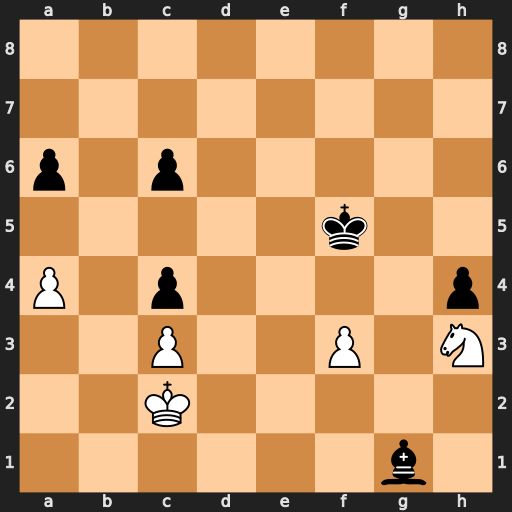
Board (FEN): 8/8/p1p5/5k2/P1p4p/2P2P1N/2K5/6b1
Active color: w
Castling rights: -
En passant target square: -
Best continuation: Nxg1 Kf4 Kd2 Kg3 Ke3 Kg2 Ne2